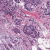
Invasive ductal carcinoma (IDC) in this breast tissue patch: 1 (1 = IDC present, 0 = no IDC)